Question: How come I'm allowed to do this:
'''
TreeSet<Object> treeSet = new TreeSet<Object>();
treeSet.add(new Object());
'''
But not this:
'''
final List<Object> objects = new ArrayList<Object>();
Collections.sort(objects);
'''
The first one gives me an ClassCastException but the second one gives me a compile error. As I understand it the actual problem is the same in both cases: 'java.lang.Object' does not implement the interface.
UPDATE:
Hmm for some reason this only applies for Java 7 and not 6.
Am I being stupid or tired? Could someone please shed some light on this?
UPDATE #2:
I do get different results depending on java versions. Please see picture:

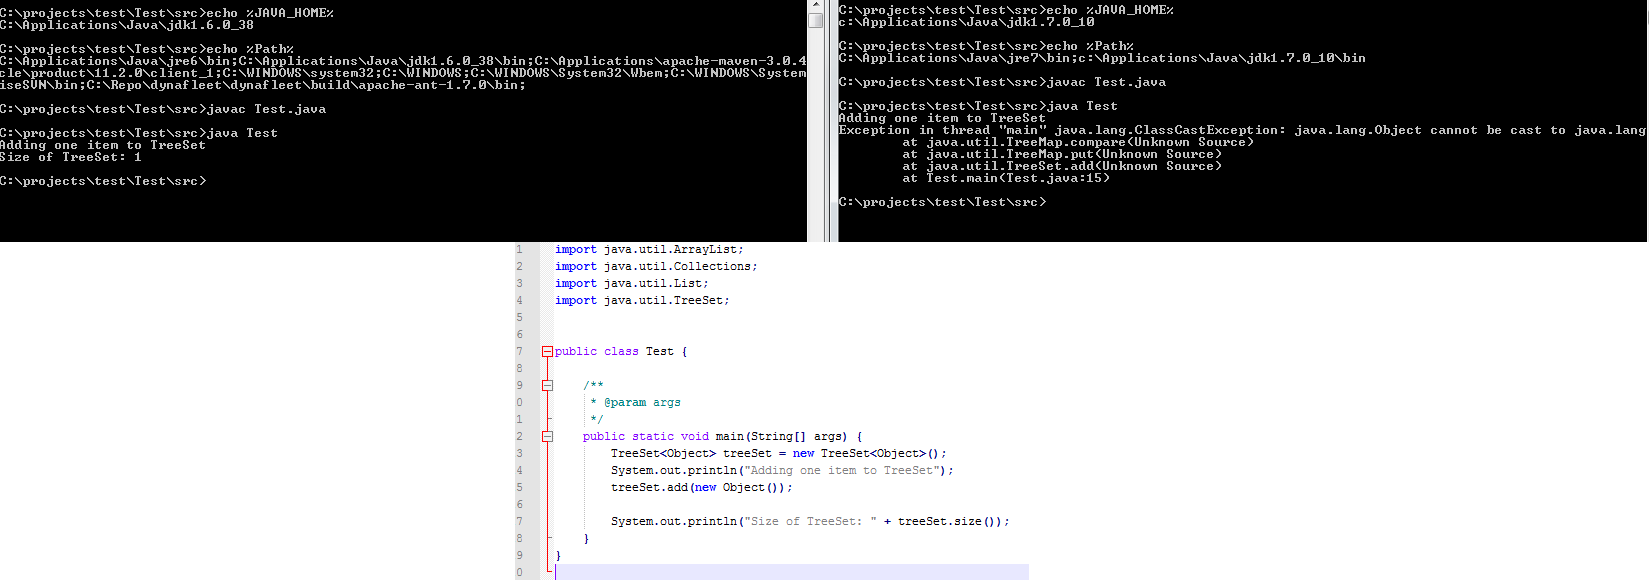
Answer: 'Collections.sort' requires a list of 'Comparable''s. 'TreeSet' doesn't have that restriction in the typing. With the default constructor, the docs say it sorts by " natural ordering of its elements". What isn't clear is how it would sort 'Object', but your problem deals with the typing.
Update:
I missed the last part of the question. Without looking at the stacktrace, I would guess that since the default constructor for 'TreeSet' tries to sort by "natural order", internally, it is doing a cast to 'Comparable', which would cause a 'ClassCastException'.
Update:
I looked closer at the javadocs for 'TreeSet' (<URL> and it says
> Constructs a new, empty tree set, sorted according to the natural
ordering of its elements. All elements inserted into the set must
implement the Comparable interface. Furthermore, all such elements
must be mutually comparable: e1.compareTo(e2) must not throw a
ClassCastException for any elements e1 and e2 in the set. If the user
attempts to add an element to the set that violates this constraint
(for example, the user attempts to add a string element to a set whose
elements are integers), the add call will throw a ClassCastException.
for both. So, if no ClassCastException happens with JDK6, perhaps it is a bug.